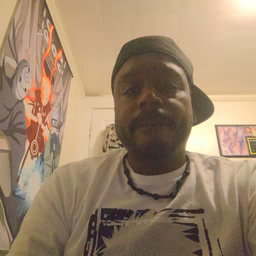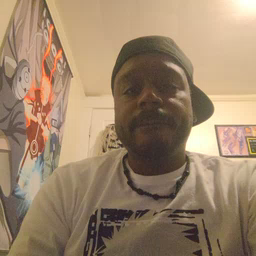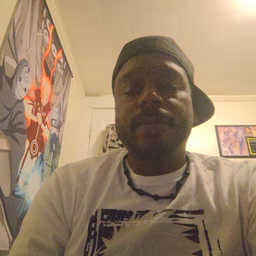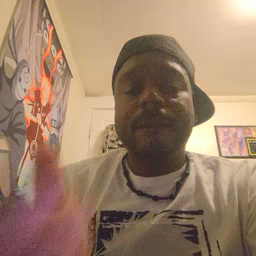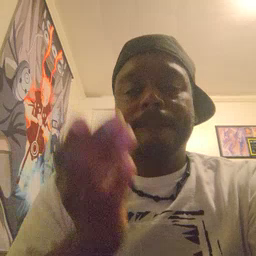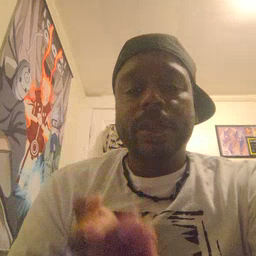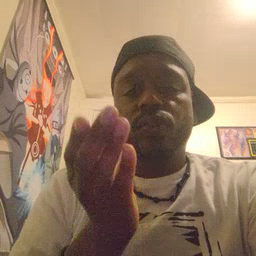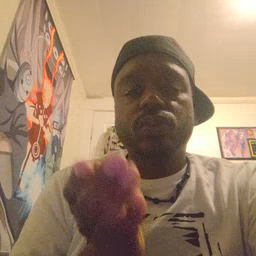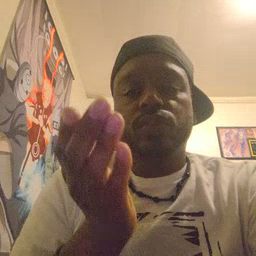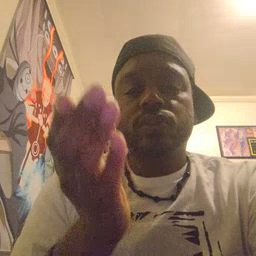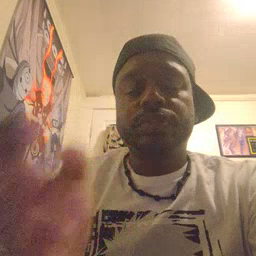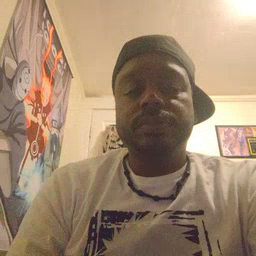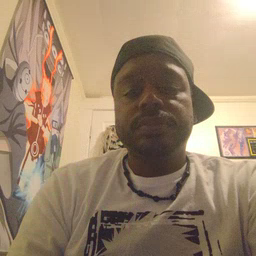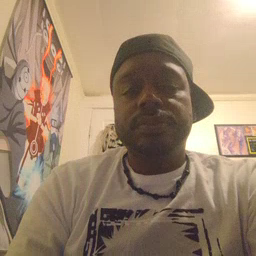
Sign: boat